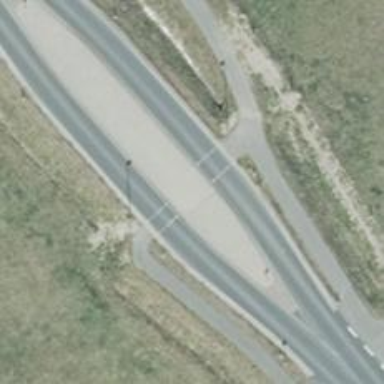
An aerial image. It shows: Uncontrolled road crossing with pedestrian island.